Question: I have a situation in GLSL where I need to calculate the divergence of a vector in fragment shader
'''
vec3 posVector;
'''
Divergence is mathematically given by

It's a dot product between vector and Gradient.
Does anyone how to compute this ?
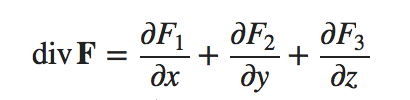
Answer: The divergence of the position vector is the the divergence of the identity vector field
F: R3 -> R3
F(r_) = r_
and div of that is both const and known:
div(r_) = 3.